Interaction volume radius: 10 \u00c5
Interaction volume height: 35 \u00c5
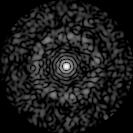
Disorder parameter: 0.8398